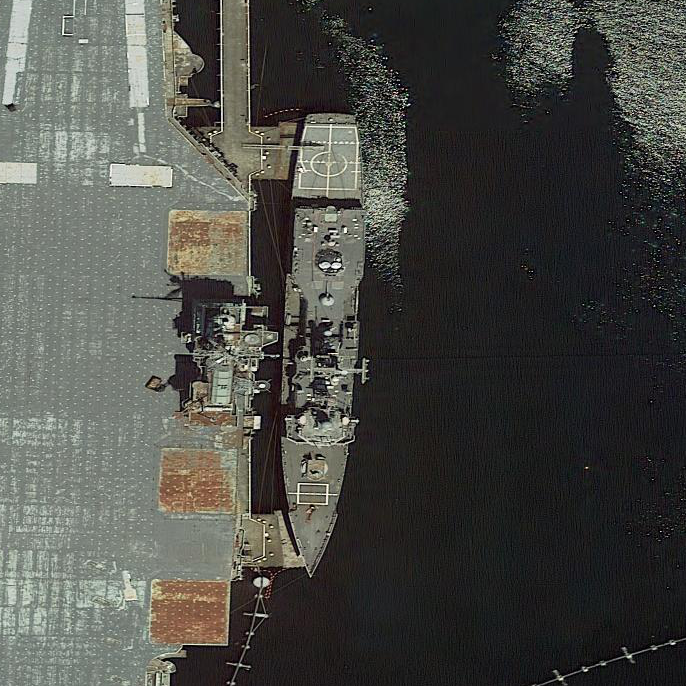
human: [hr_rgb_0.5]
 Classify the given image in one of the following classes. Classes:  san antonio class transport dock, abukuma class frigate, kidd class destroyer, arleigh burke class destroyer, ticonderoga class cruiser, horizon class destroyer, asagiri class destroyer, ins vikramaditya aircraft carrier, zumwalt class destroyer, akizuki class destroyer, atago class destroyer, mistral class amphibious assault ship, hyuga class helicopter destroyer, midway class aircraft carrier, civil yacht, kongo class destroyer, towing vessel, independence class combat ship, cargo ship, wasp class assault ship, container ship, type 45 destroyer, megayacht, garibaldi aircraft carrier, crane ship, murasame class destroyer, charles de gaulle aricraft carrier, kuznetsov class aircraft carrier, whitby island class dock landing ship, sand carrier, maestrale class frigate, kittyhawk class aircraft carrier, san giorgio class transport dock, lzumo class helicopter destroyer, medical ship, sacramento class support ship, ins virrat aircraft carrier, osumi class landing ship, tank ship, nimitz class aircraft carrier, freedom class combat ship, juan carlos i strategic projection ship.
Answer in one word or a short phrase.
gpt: Ticonderoga class cruiser